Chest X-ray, AP view. Patient: 63 years old, sex F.
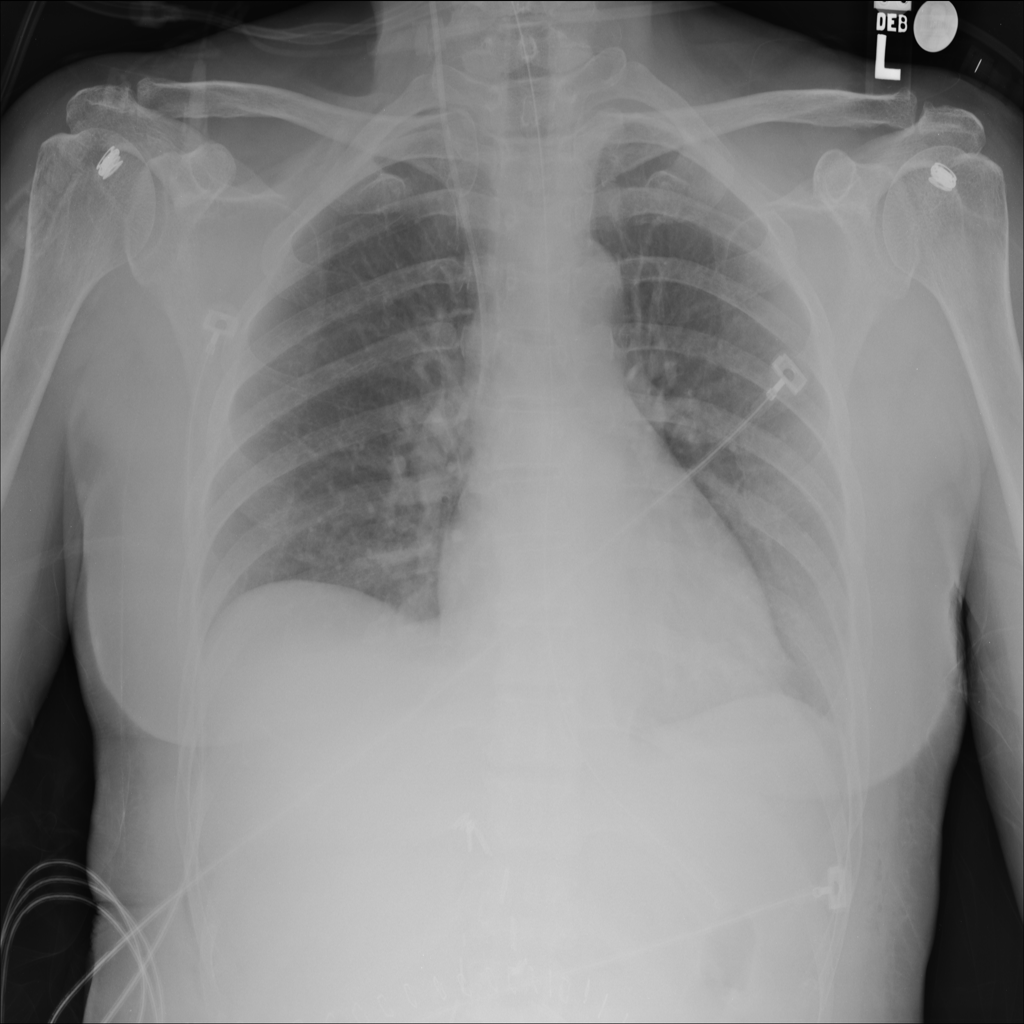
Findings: No Finding